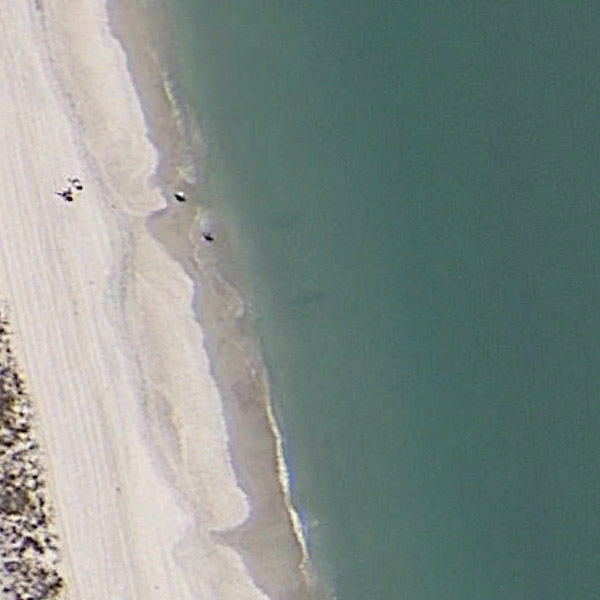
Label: Beach